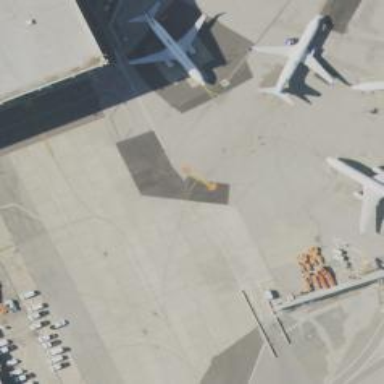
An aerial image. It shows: Image of taxiway at airport.